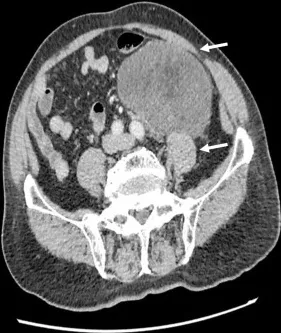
(A) Coronal view of contrast-enhanced computed tomography (CECT) scan showed huge left testicular tumor extending from scrotum until intraabdominal up to umbilical level with a length of 43 cm.
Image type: radiology (ct)